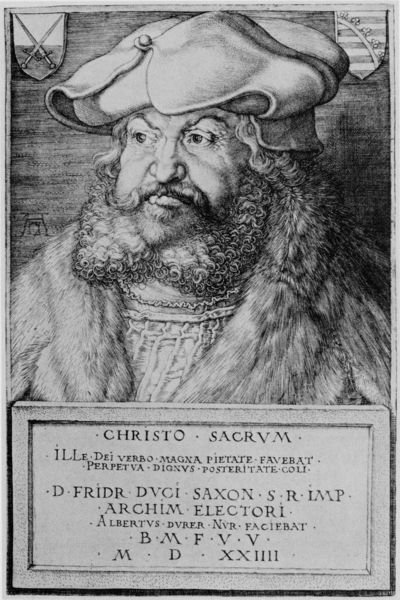
Titel: Bildnis von Friedrich dem Weisen, Kurfürst von Sachsen
Künstler: Albrecht Dürer
Institution: (Seriendruck)
Schlagwörter: kampf, kopf, kämpfer, mann, schatten, umhang, weiß, grau, holz, hut, licht, mund, nase, schwarz, zeichnung, alt, bart, hemd, kappe, mütze, schnurrbart, augen, falten, gesicht, kragen, mensch, pelz, rahmen, vollbart, bildnis, herr, portrait, porträt, signatur, mantel, reich, blatt, person, augenbrauen, lippe, lippen, locken, renaissance, fell, kopfbedeckung, schrift, wangen, zwei, kette, grafik, graphik, friedrich, könig, tafel, dick, kartusche, schnurbart, inschrift, brauen, büste, datum, grimmig, pupillen, zahlen, streifen, ad, jahreszahl, schnauzbart, halskette, lider, striche, buch, medaillon, druck, initialen, schraffur, radierung, stich, kupfer, illustration, schwarzweiß, schwert, schwerter, säbel, text, buchstaben, fürst, wappen, pelzkragen, pelzmantel, halbprofil, hellgrau, christus, freiheit, herzog, scnauzer, dürer, kupferstich, abbildung, römisch, daten, latein, lateinisch, schriftfeld, schraffut, evangelisch, schrif, sachsen, albrecht, albrecht dürer, pausbacken, seriendruck, augen augenbrauen, peöz, christo, fellmantel, mann bart, schwertt, schhrift, zerknautscht, friedrich von sachsen, schanuzbart, 1524, sacrum, fridr, christo sacrum, riedrich